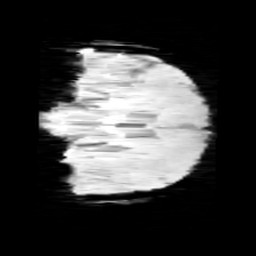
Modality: minIP
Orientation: coronal
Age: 9
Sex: male
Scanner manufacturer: siemens
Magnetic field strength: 3 T
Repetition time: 0.027 s
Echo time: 0.02 s